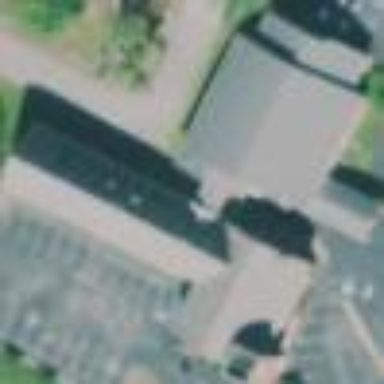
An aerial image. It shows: Building that serves as place of worship.